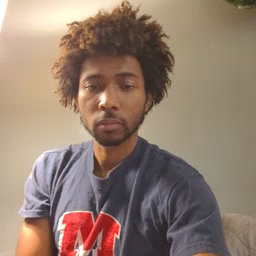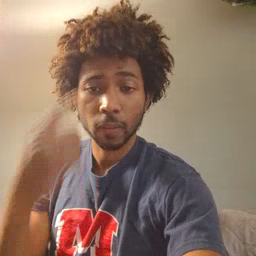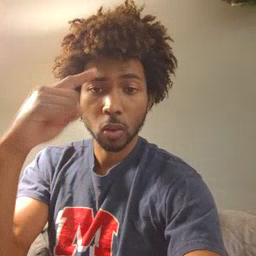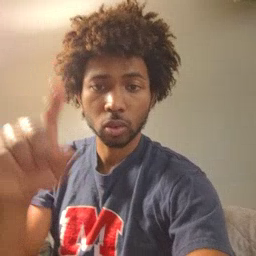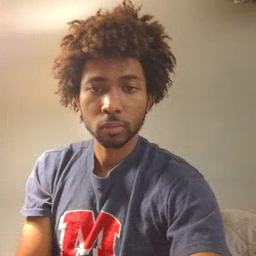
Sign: for